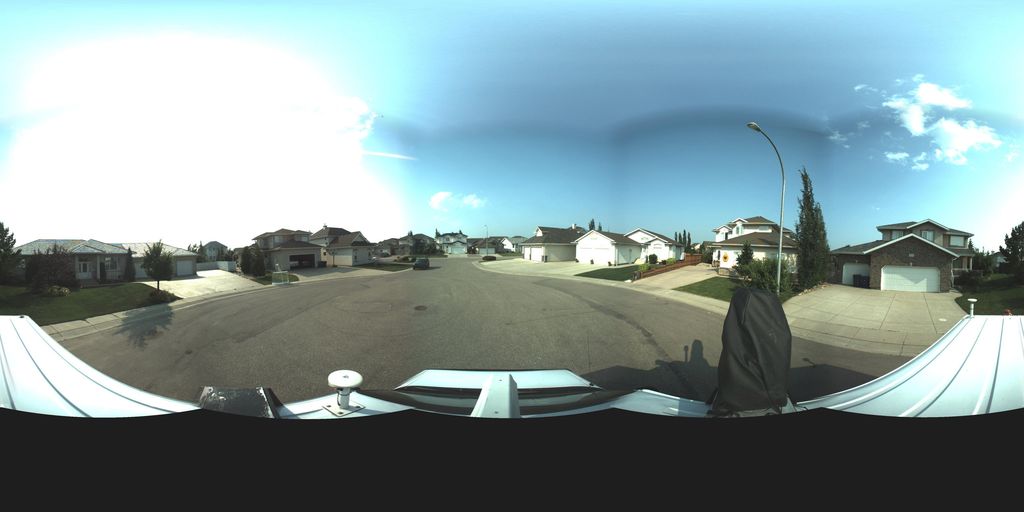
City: saskatoon